Interaction volume radius: 5 \u00c5
Interaction volume height: 40 \u00c5
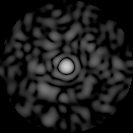
Disorder parameter: 0.8406